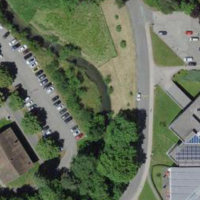
EUNIS habitat code: 54
Species observed at this site:
Certhia brachydactyla
Prunella vulgaris
Geranium pyrenaicum
Corylus avellana
Parus major
Erithacus rubecula
Milvus migrans